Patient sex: M
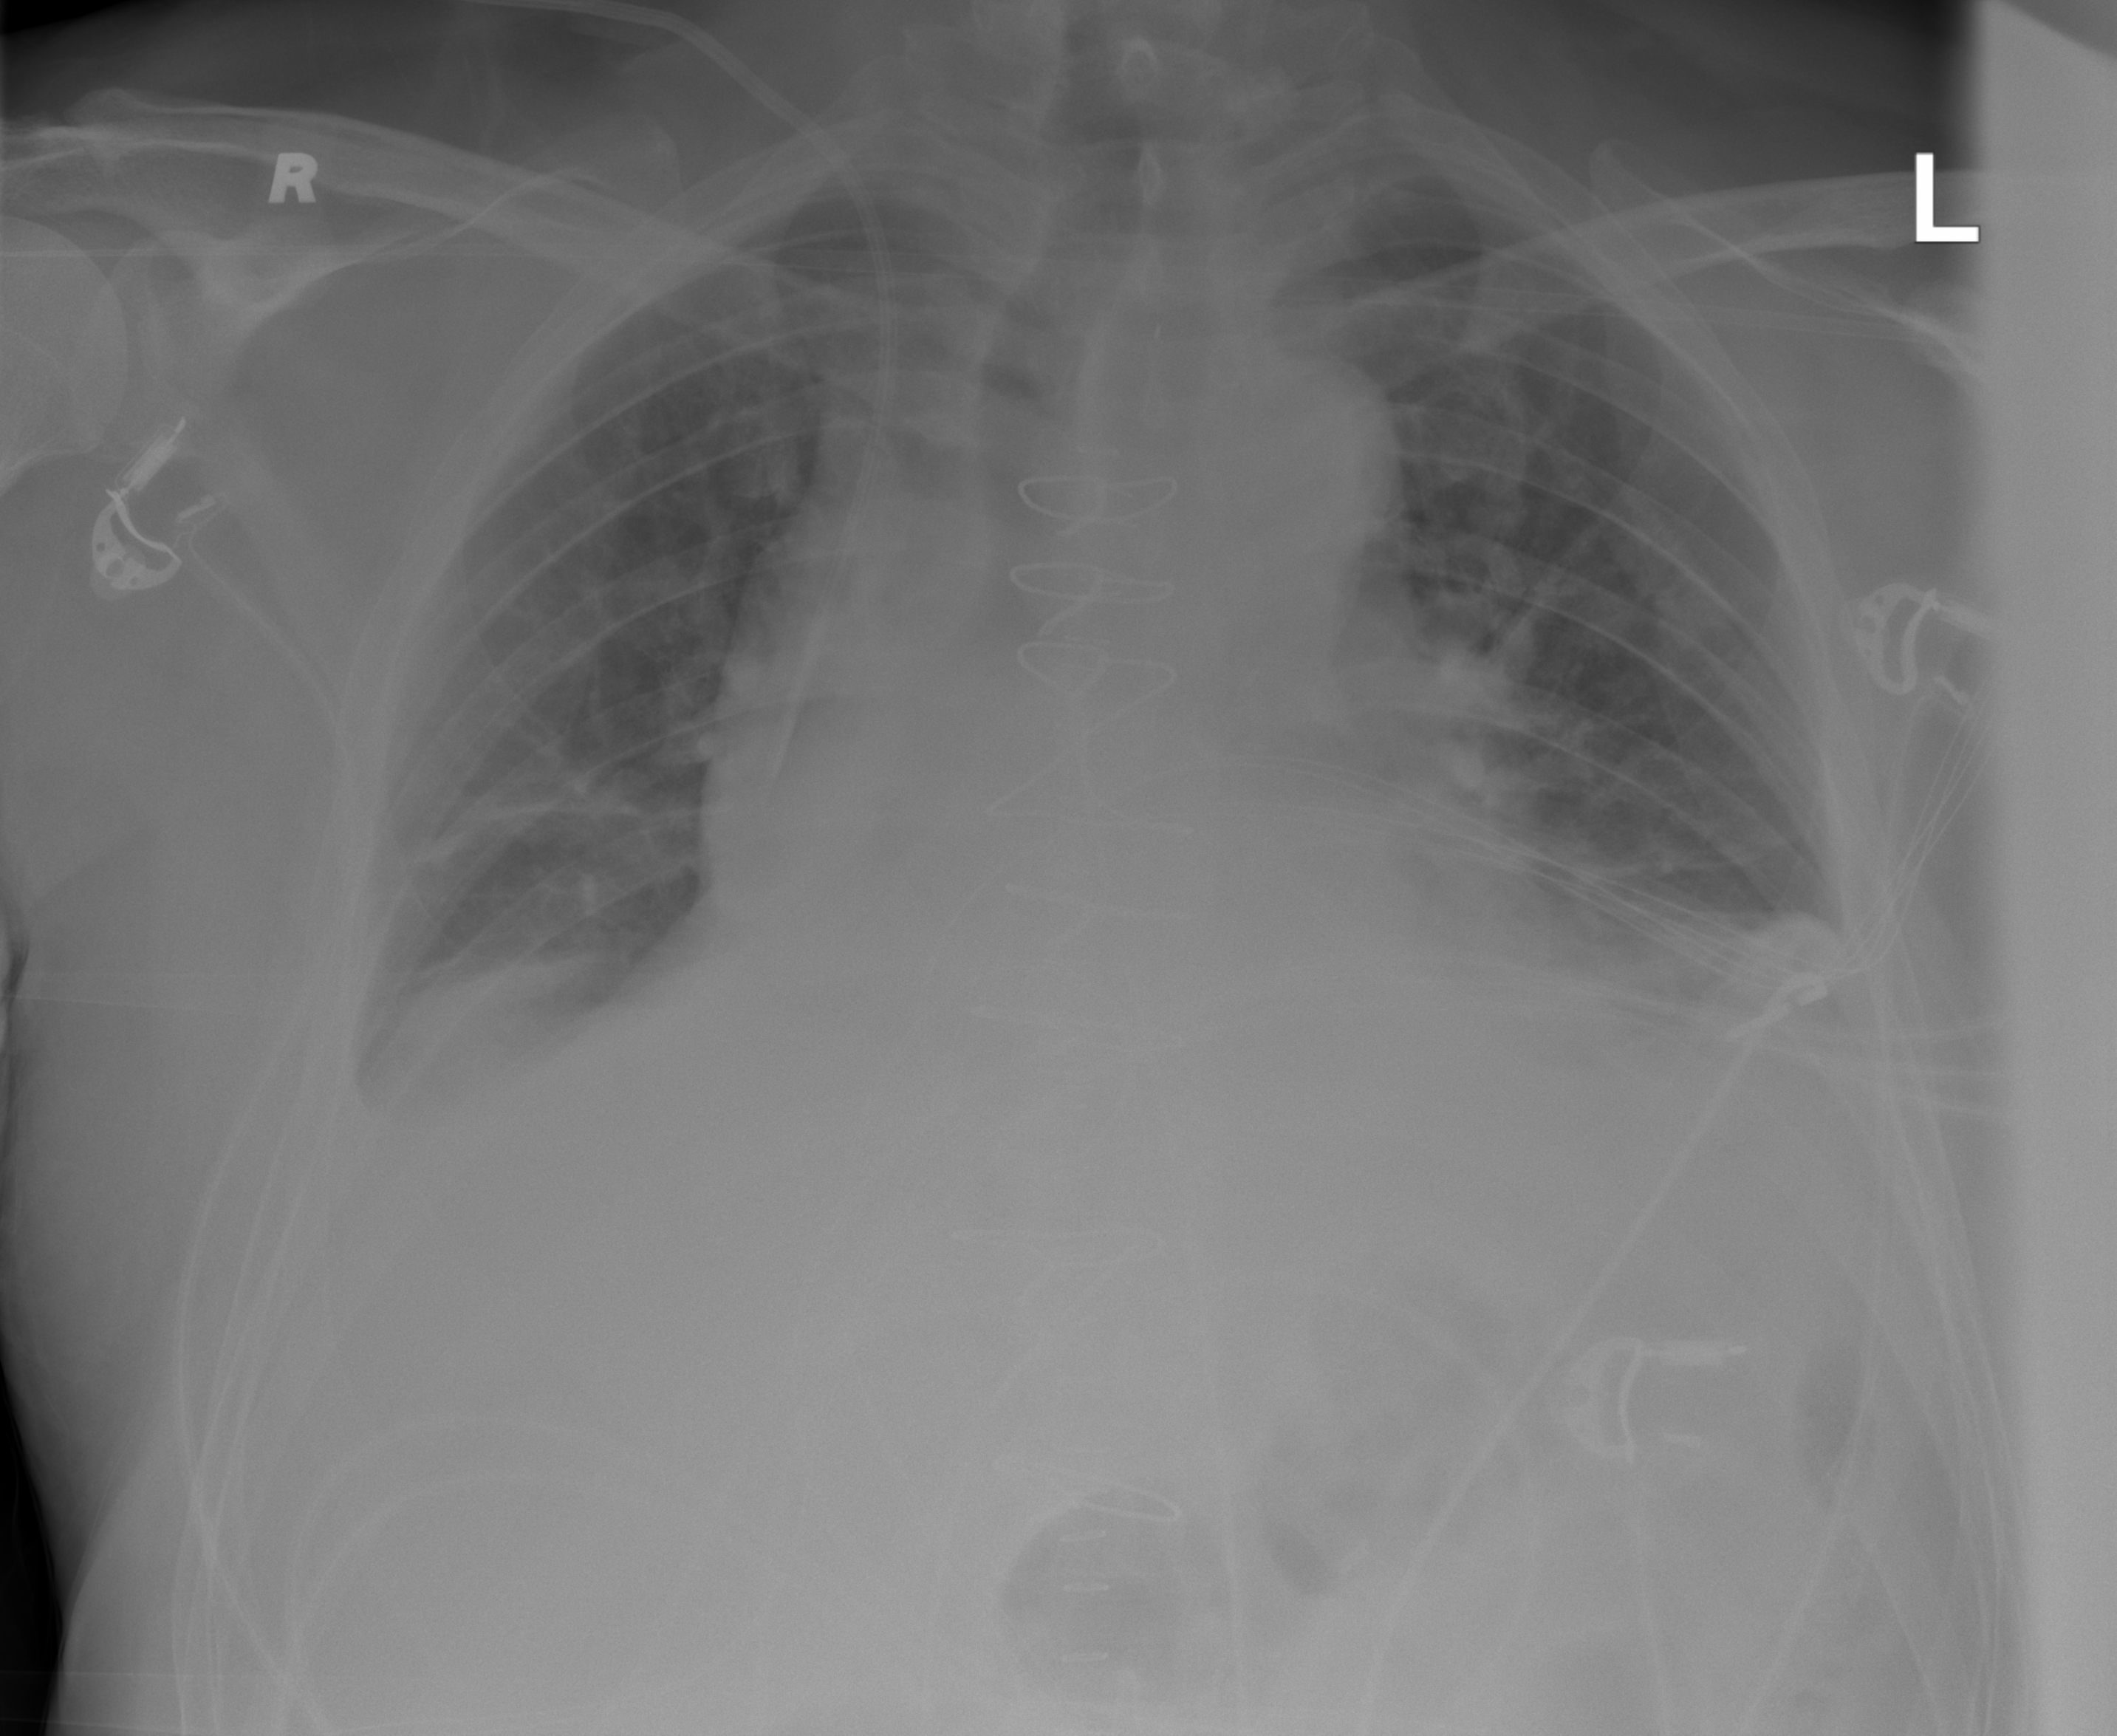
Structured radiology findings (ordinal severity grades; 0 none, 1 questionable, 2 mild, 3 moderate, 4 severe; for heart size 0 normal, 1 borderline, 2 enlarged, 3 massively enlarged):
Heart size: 2
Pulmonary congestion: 2
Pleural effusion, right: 2
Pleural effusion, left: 2
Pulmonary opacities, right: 0
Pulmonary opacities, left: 0
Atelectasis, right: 0
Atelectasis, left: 2